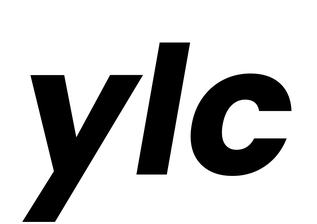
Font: Poppins-BoldItalic